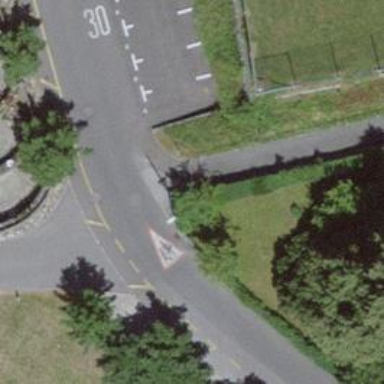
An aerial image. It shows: Cycle barrier.